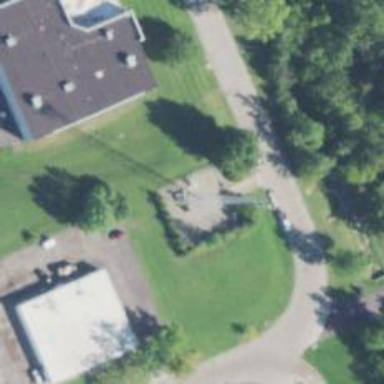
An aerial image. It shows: Mast structure.